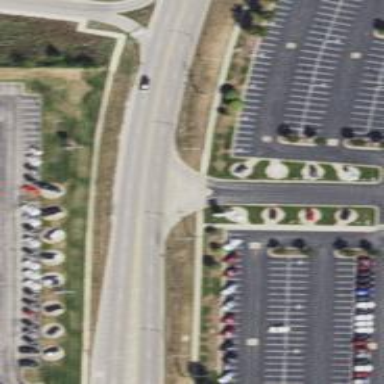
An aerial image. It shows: Primary highway with separate asphalt sidewalks.